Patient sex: M
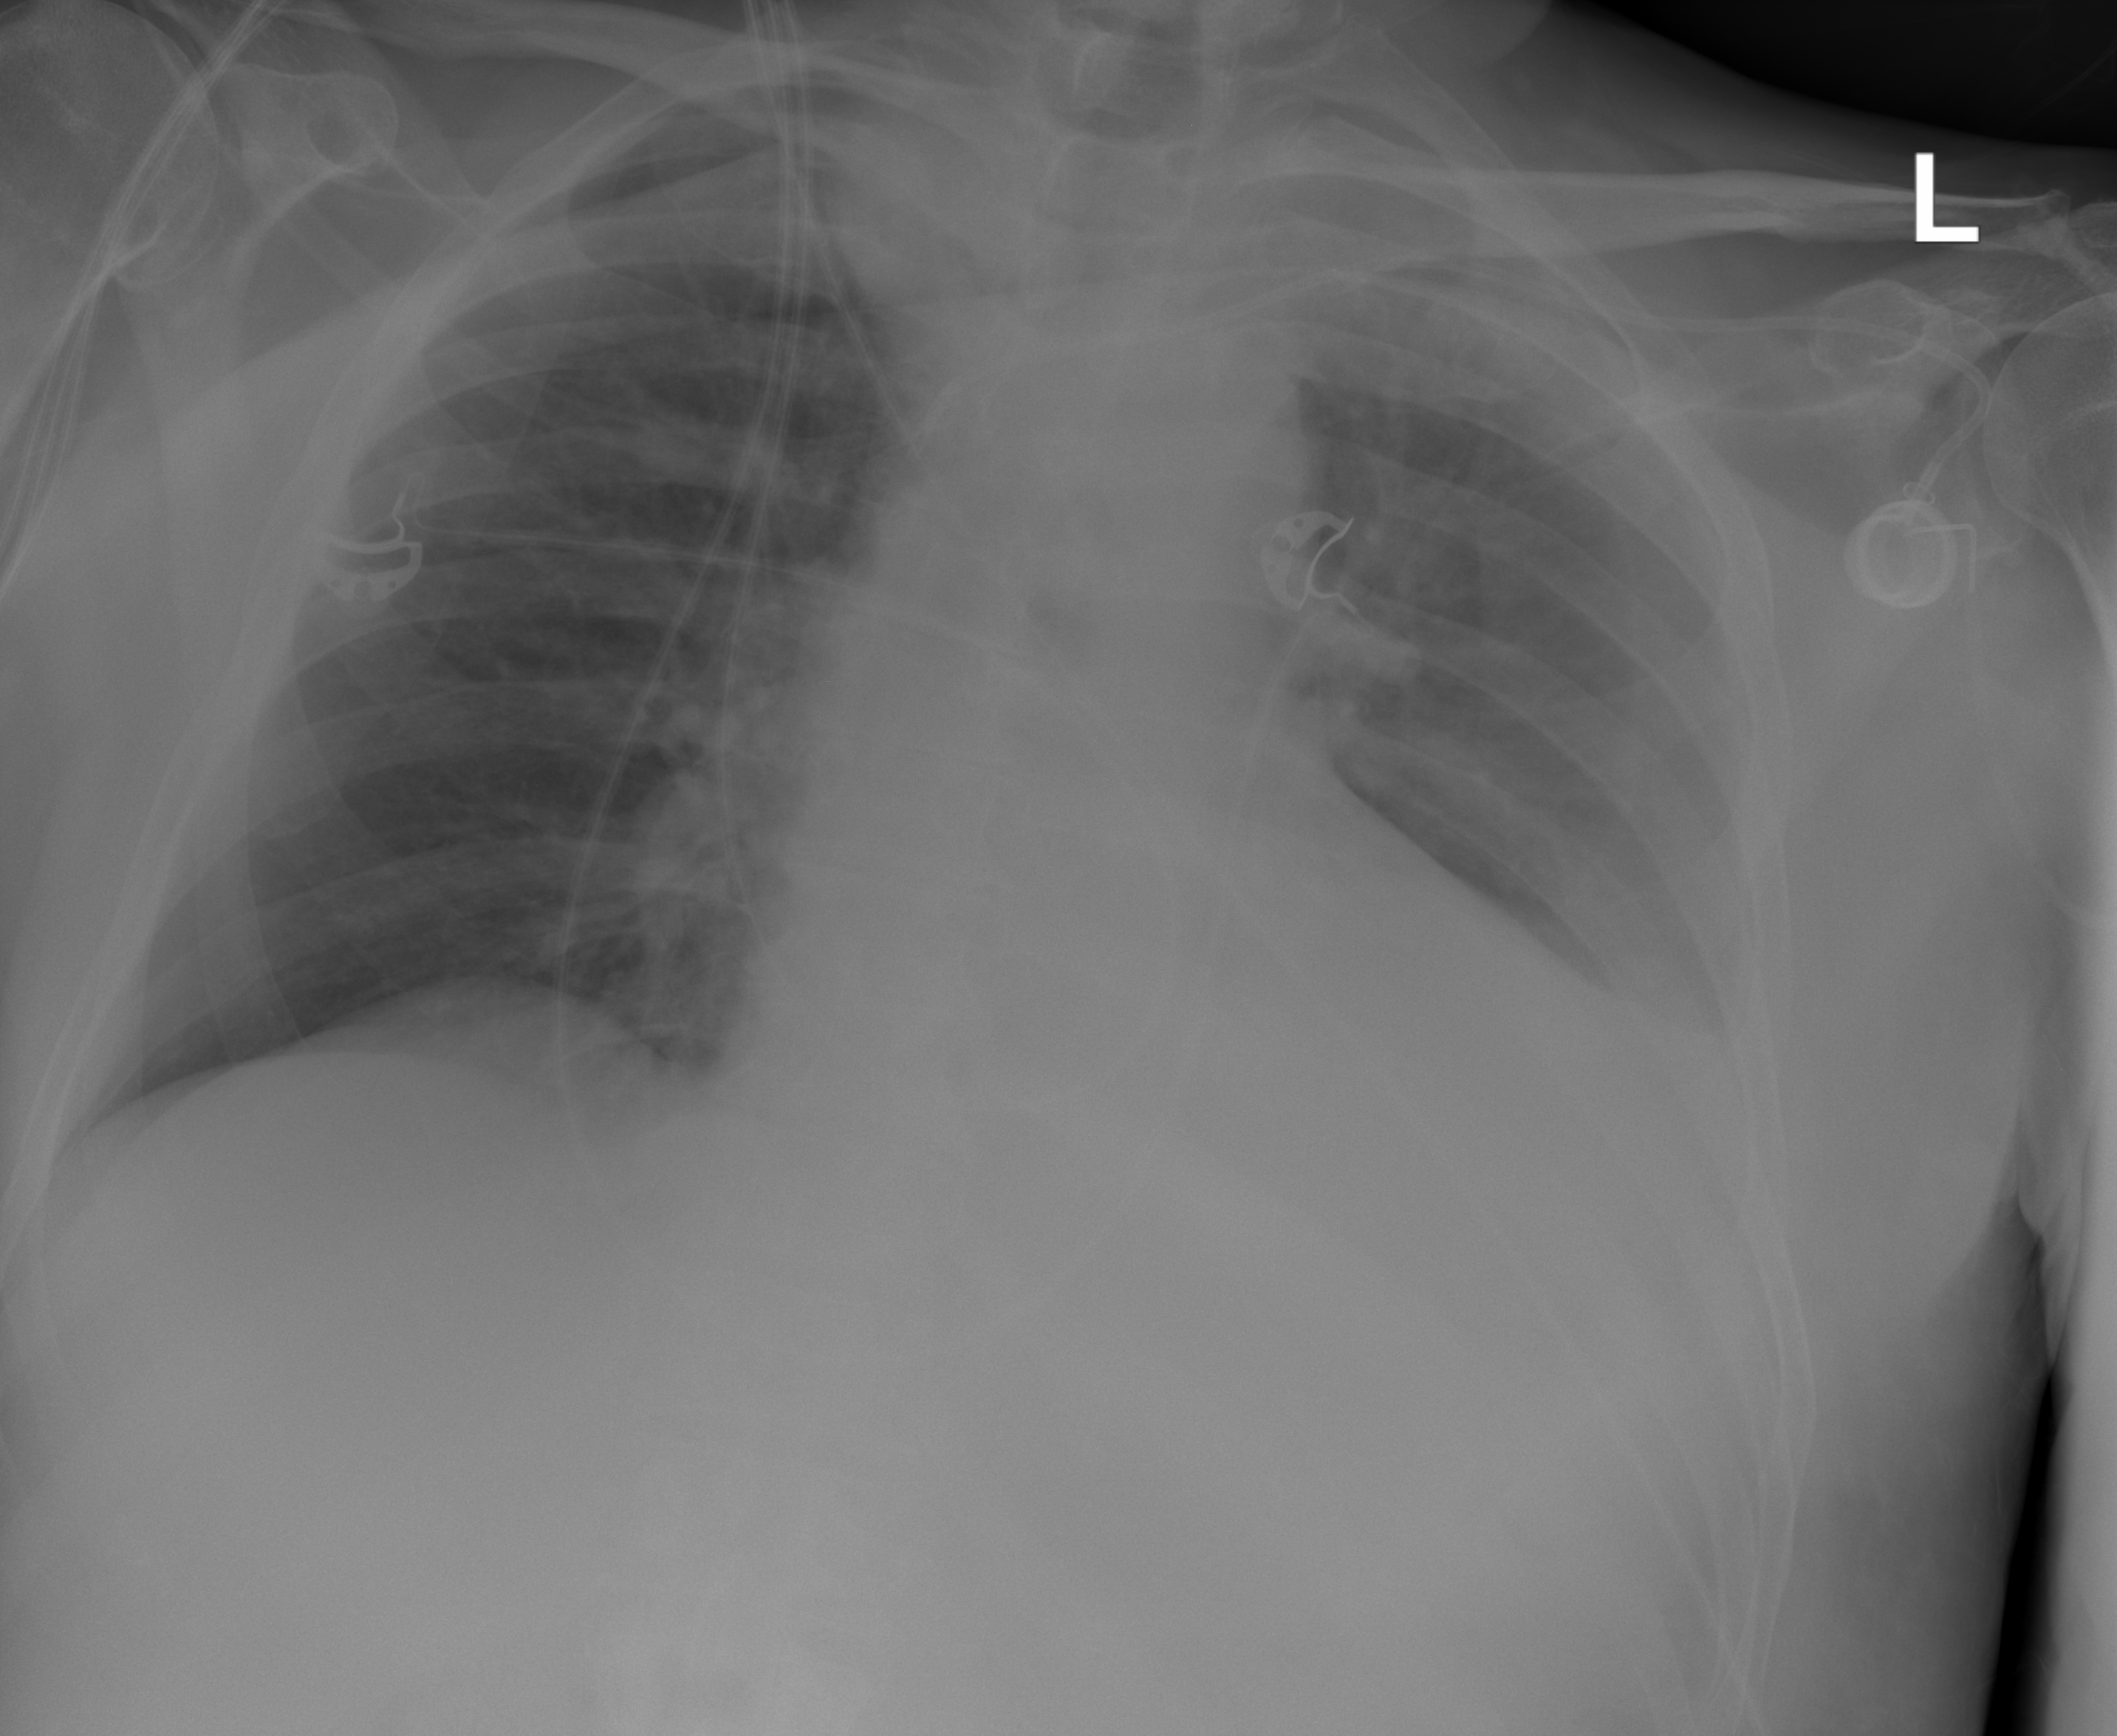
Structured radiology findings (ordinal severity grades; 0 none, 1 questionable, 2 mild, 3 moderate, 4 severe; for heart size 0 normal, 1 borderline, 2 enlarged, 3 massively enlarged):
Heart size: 3
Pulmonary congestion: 0
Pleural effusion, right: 0
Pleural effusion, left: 0
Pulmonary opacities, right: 0
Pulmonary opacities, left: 0
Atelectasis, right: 0
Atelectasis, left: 2